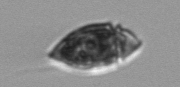
Label: Amphidinium